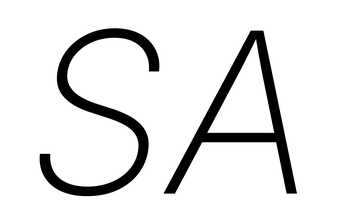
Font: Inter-Italic_ExtraLight_Italic